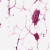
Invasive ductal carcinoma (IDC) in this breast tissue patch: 0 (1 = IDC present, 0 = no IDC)